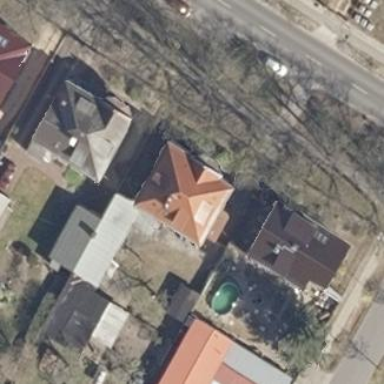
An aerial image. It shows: Hipped roof house.